Field crop: maize
Growth stage: 1
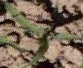
Species: maize